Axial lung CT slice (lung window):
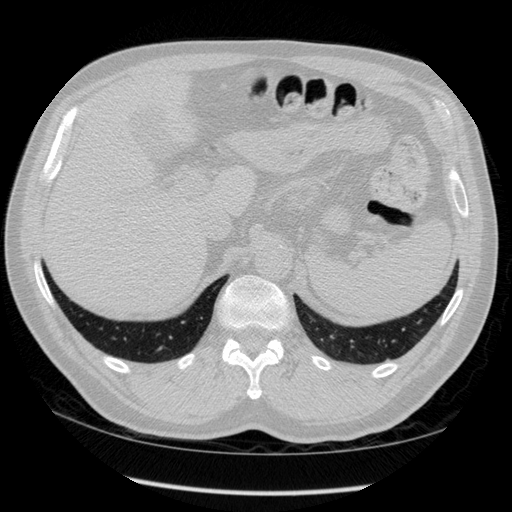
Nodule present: no